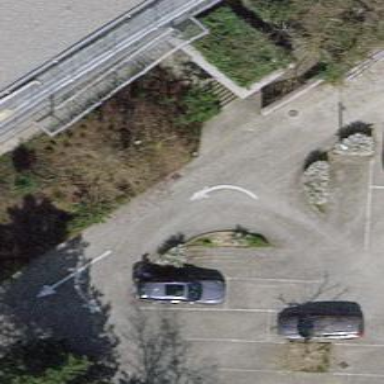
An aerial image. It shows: Road serving as parking aisle.